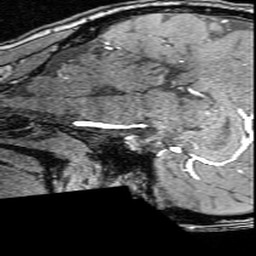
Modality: angio
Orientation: sagittal
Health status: ill
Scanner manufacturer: siemens
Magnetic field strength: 3 T
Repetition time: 0.022 s
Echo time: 0.00395 s